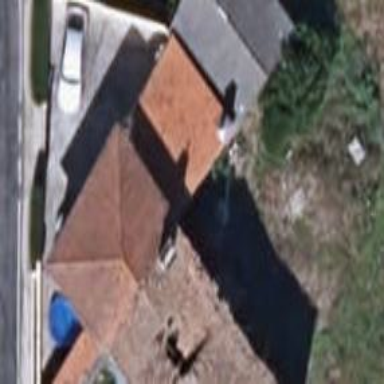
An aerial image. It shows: Garage.